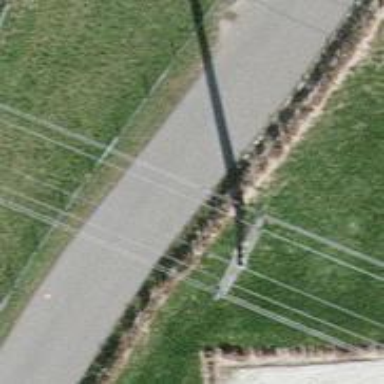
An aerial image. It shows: Concrete power pole.